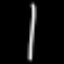
Label: line